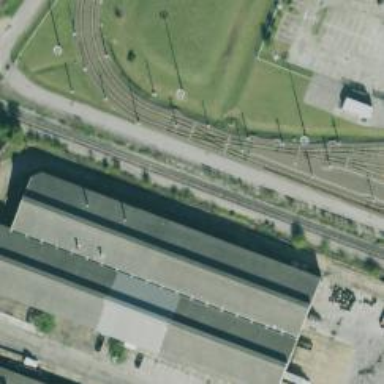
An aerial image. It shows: Light rail yard with electrified contact lines.